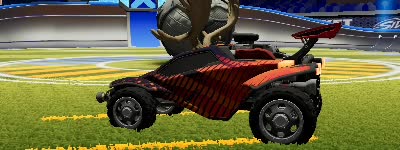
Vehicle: octane